Question: Calculate the minimum enclosing rectangle area of the following rectangle, where the sides of the enclosing rectangle must be parallel to the grid
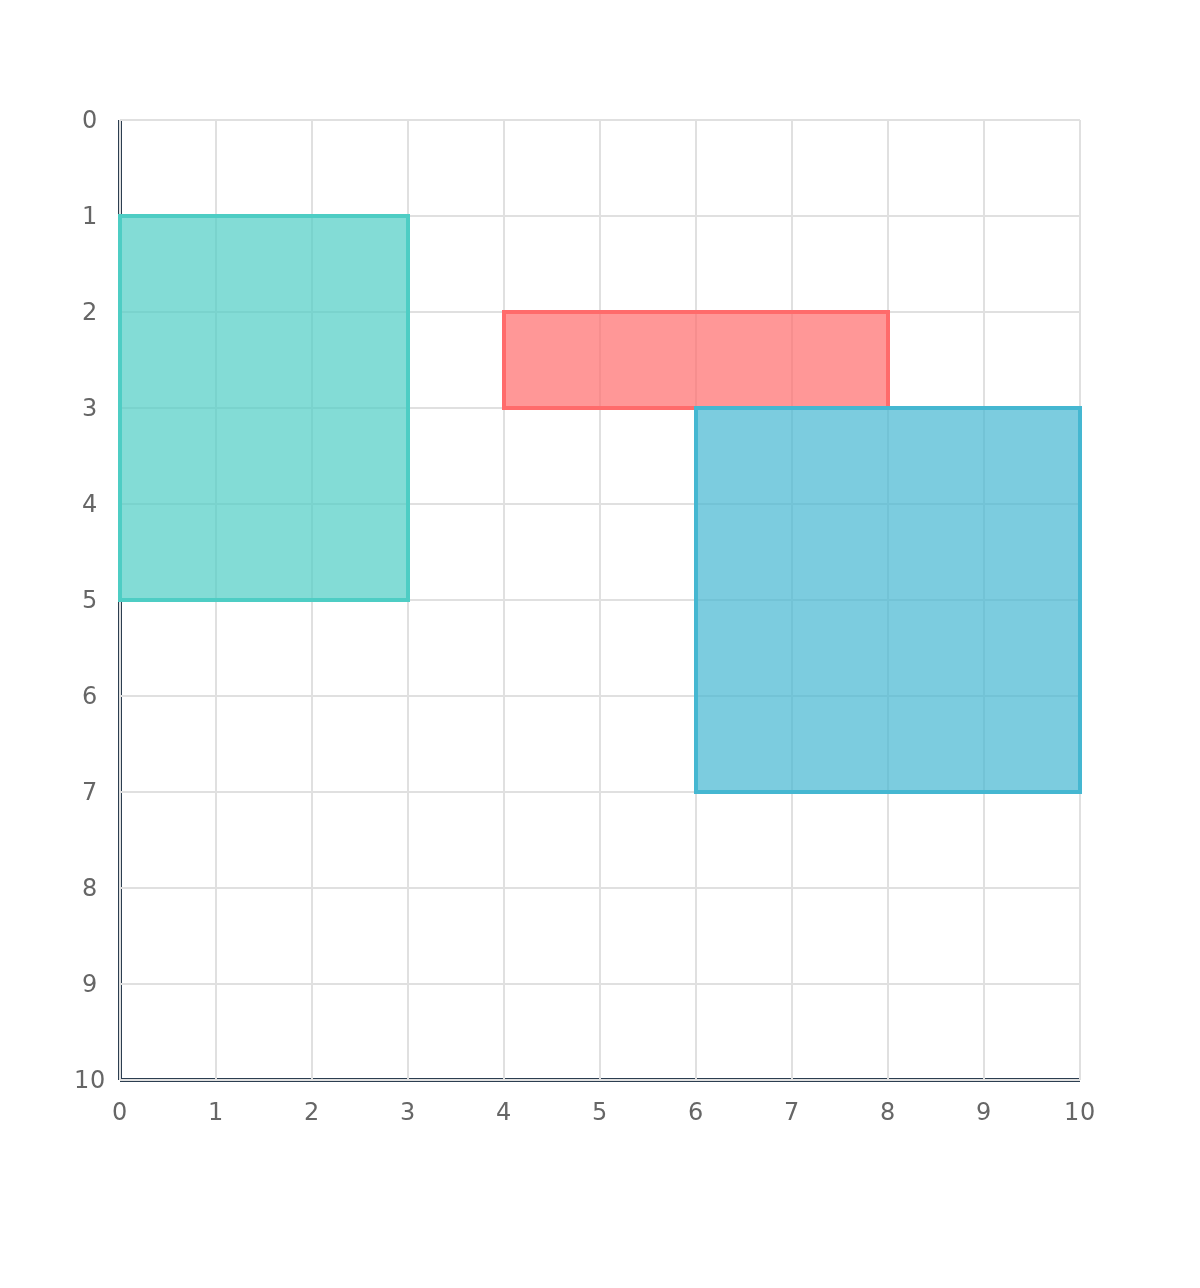
Answer: 60